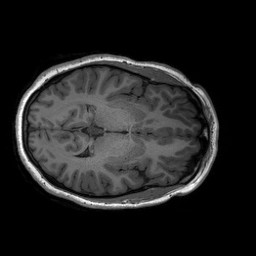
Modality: T1w
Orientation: coronal